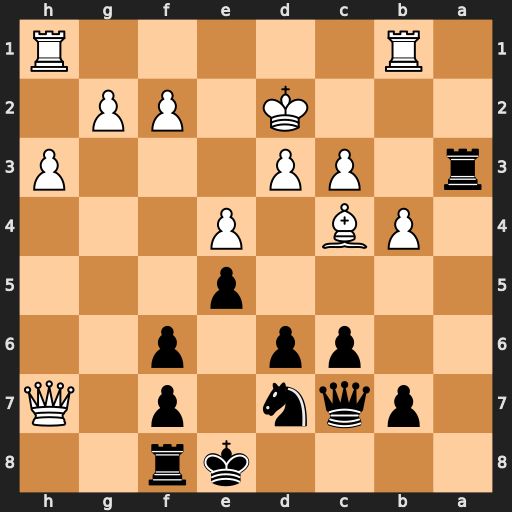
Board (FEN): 4kr2/1pqn1p1Q/2pp1p2/4p3/1PB1P3/r1PP3P/3K1PP1/1R5R
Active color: b
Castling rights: -
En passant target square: -
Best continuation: b5 Bxf7+ Rxf7